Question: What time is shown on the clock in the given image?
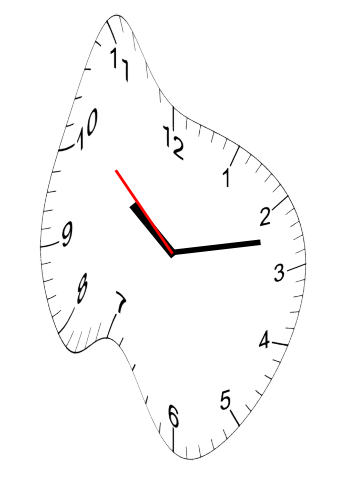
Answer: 10:12:52